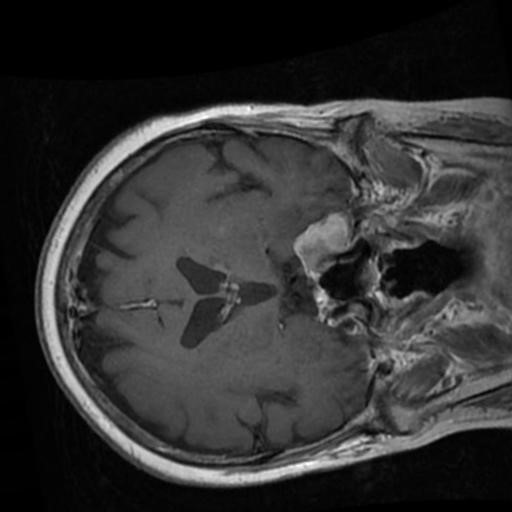
Label: brain_menin